Question: How many ricochets will a ball launched from (1.0, 1.0) at 30° need to hit the target at (11.0, 9.0)? The ball reflects perfectly off the arena walls and mirror-obstacles.
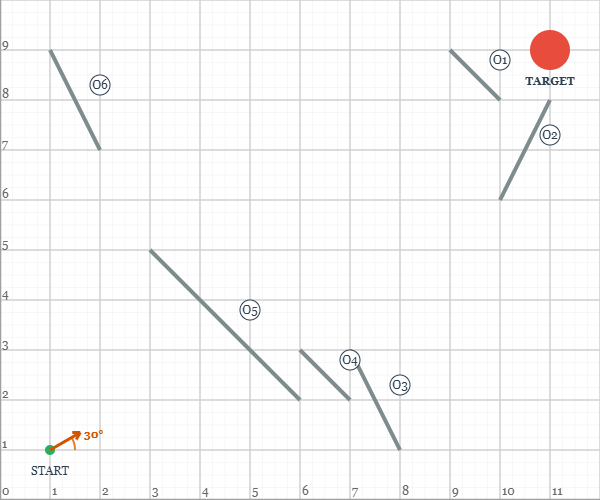
Answer: 15